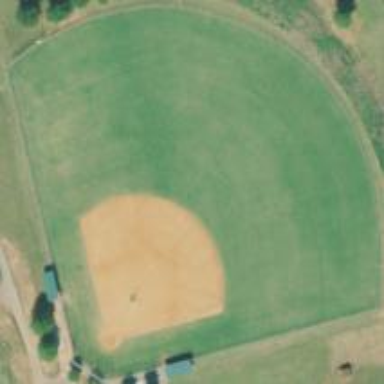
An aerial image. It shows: Baseball pitch for leisure land activities.